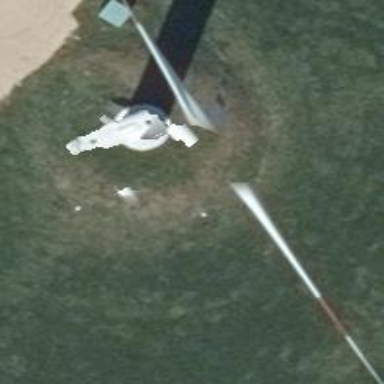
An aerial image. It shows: Wind-powered generator.